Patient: sex M, age 65
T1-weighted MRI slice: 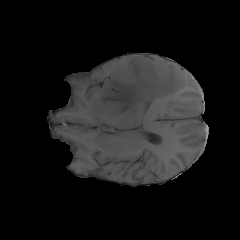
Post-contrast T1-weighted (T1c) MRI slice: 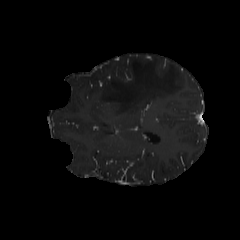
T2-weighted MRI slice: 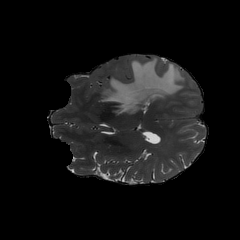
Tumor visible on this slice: yes
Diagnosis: Glioblastoma, IDH-wildtype
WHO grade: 4